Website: crate-barrel
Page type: customer-info-address
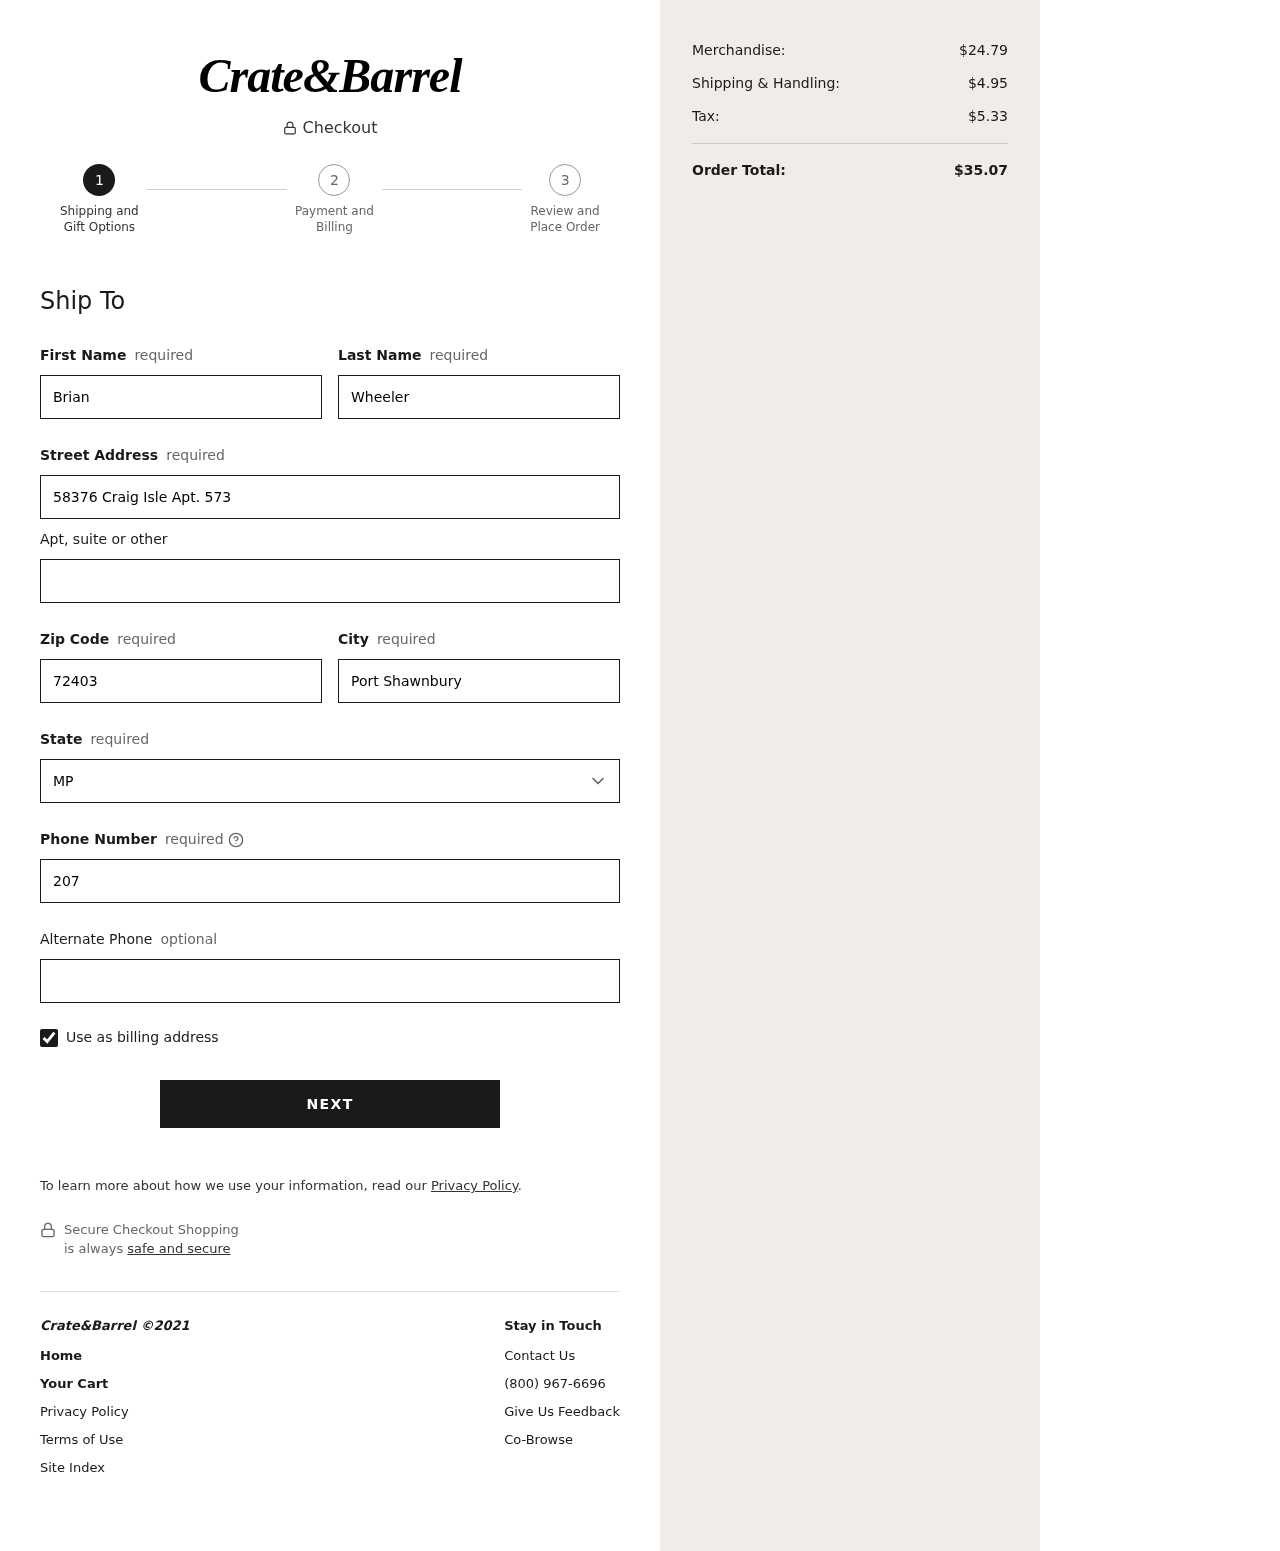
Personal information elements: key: PII_STATE
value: MP
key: PII_FIRSTNAME
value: Brian
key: PII_LASTNAME
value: Wheeler
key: PII_STREET
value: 58376 Craig Isle Apt. 573
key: PII_POSTCODE
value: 72403
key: PII_CITY
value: Port Shawnbury
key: PII_PHONE
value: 2076193251
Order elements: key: ORDER_SUBTOTAL
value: $24.79
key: ORDER_SHIPPING_COST
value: $4.95
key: ORDER_TAX
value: $5.33
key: ORDER_TOTAL
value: $35.07